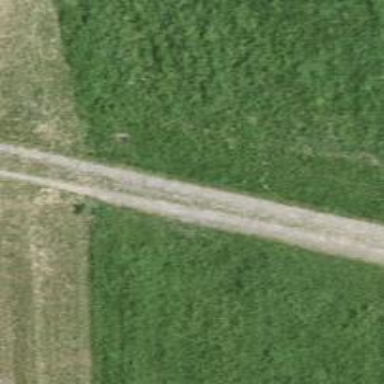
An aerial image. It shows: Gravel track.